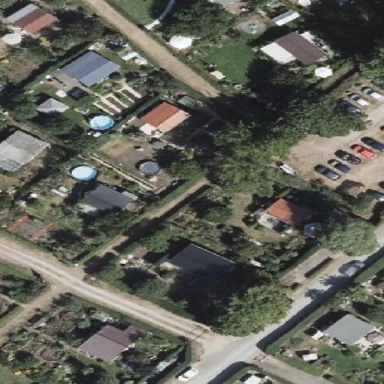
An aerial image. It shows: Plot within allotments.